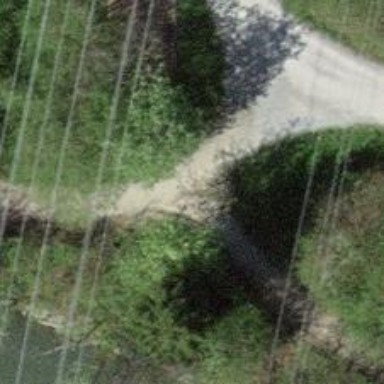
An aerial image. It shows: Unpaved path with excellent trail visibility.